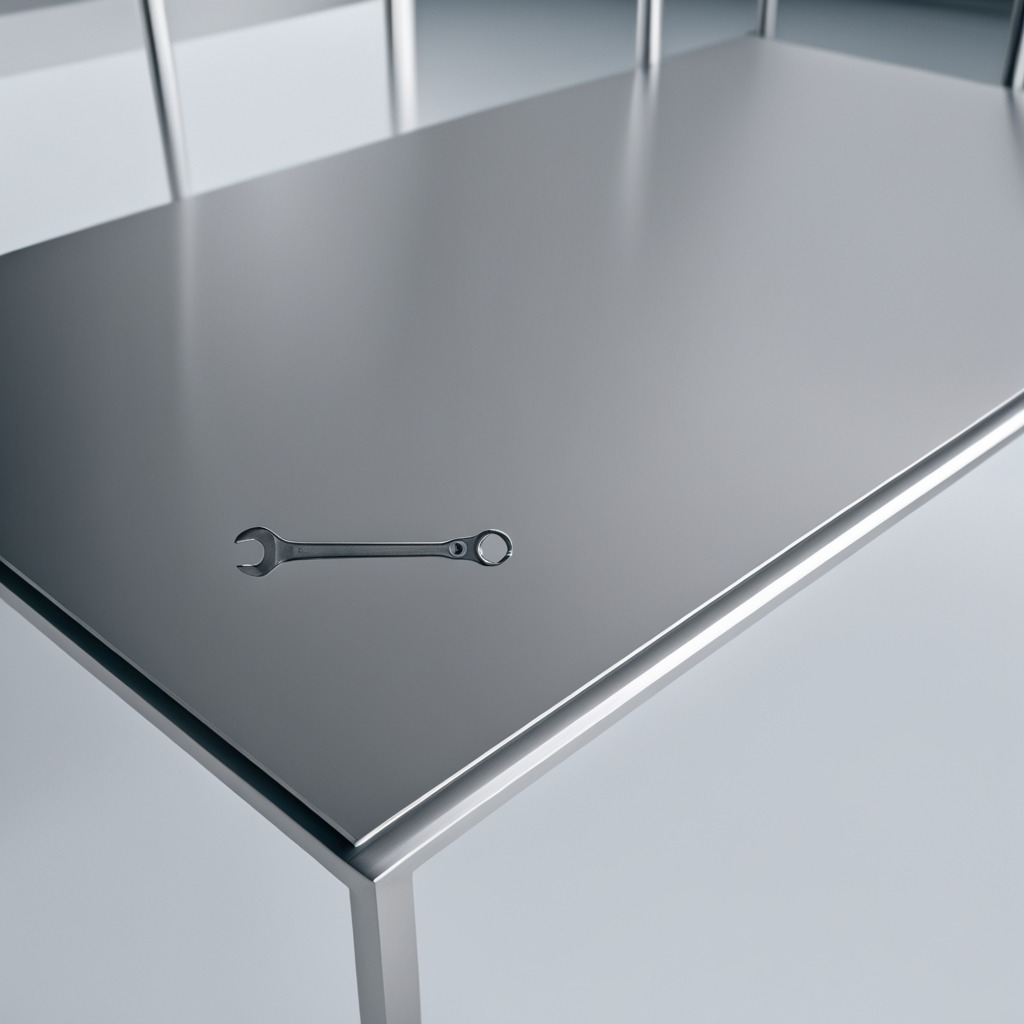
A wrench is lying on a stainless steel table in a high-end prototyping lab.